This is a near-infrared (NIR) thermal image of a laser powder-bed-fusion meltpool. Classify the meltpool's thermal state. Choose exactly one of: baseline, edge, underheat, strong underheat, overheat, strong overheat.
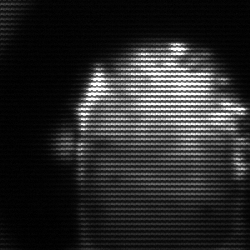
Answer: baseline